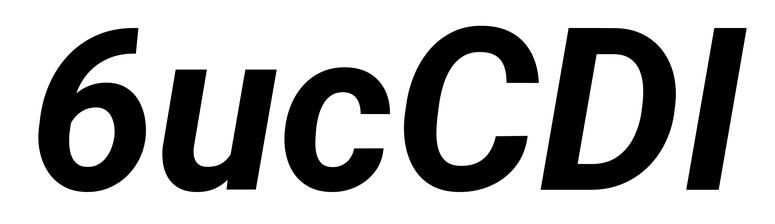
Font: Roboto-Italic_Bold_Italic